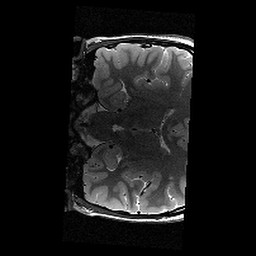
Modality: T2w
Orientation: coronal
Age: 12
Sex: female
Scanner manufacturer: siemens
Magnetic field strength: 3 T
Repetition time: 9.23 s
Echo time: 0.067 s